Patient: sex M, age 75
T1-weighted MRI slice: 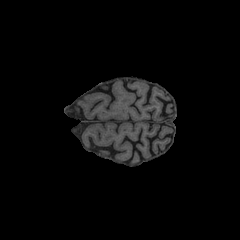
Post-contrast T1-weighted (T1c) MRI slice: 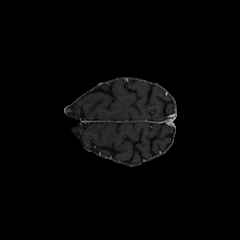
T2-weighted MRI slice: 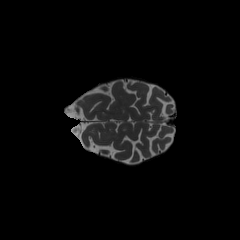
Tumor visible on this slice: no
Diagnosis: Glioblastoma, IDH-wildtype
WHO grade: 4